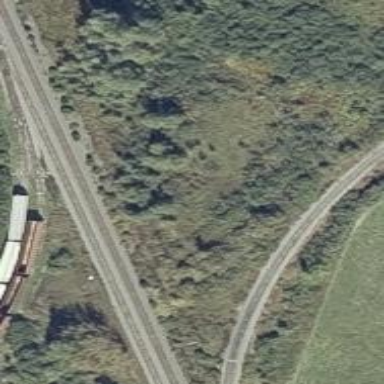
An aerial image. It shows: Junction on the railway.